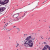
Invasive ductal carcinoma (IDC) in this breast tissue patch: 0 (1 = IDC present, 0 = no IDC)